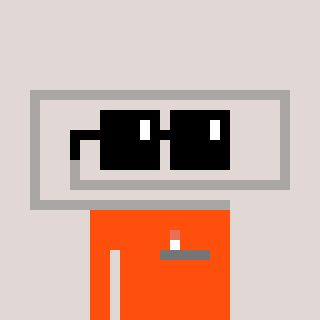
a pixel art character with square black sunglasses, a paperclip-shaped head and a orange-colored body on a warm background